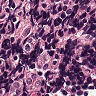
Metastatic tissue present: no